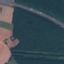
Label: Highway